Question: I'm sorry I can't be more specific, but I don't know how to describe my problem in the title.. respectively I don't know how to search for similar question.
So here is the deal. I have this table with records:

As you can see, I have data, entered on different months with different type. My goal is to get the last entered amount grouped by type and this should be limited by date.
For example:
> If I specify a date 2011-03-01, the query should return 3 records with amount - 10, 20 and 30, because for type=1 the nearest inserted record to '2011-03-01' is on date 2011-01-01 with amount 10. For type=2 the nearest date to '2011-03-01' is 2011-02-01 with amount 20. And for type=3 the nearest to '2011-03-01' is the '2011-03-01' so it returns amount=30.
So how to form the MySQL query?
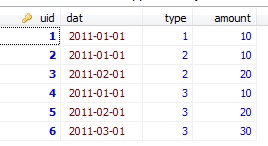
Answer: Right now I can only think of a subselect version:
'''
SELECT type, amount
FROM table AS t
WHERE dat = (
SELECT MAX(dat)
FROM table
WHERE type=t.type
AND dat <= '2011-03-01'
)
'''